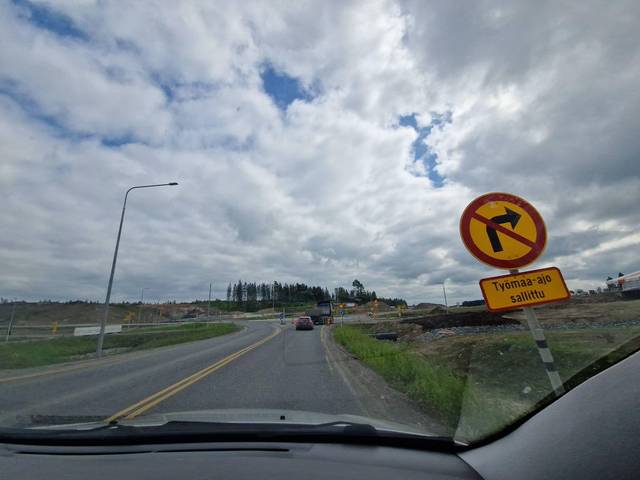
Region: Finland
Coordinates: 62.986, 27.776